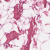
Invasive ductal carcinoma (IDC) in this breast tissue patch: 0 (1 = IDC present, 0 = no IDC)